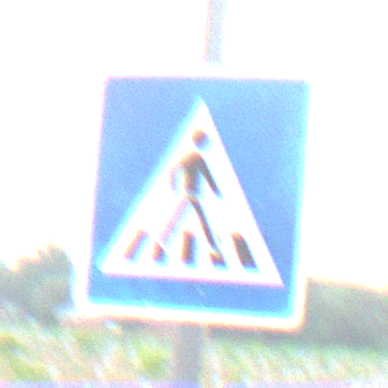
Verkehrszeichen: FussgaengerueberwegLinks
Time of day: SunriseSunset
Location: Outdoor (Nature)
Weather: PartlyCloudy
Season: NotSpecified
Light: Natural